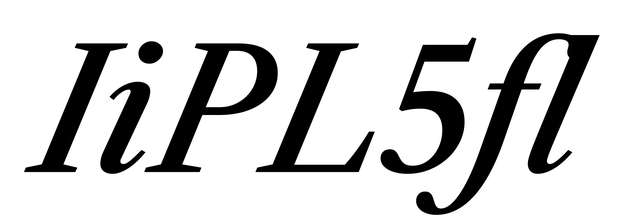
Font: LibreCaslonText-Italic_Medium_Italic